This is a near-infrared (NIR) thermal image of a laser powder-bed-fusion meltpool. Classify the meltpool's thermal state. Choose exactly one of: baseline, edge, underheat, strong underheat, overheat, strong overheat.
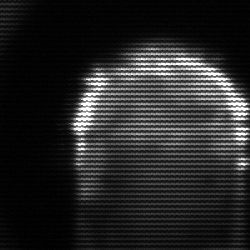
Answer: baseline